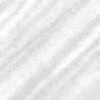
Label: change